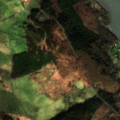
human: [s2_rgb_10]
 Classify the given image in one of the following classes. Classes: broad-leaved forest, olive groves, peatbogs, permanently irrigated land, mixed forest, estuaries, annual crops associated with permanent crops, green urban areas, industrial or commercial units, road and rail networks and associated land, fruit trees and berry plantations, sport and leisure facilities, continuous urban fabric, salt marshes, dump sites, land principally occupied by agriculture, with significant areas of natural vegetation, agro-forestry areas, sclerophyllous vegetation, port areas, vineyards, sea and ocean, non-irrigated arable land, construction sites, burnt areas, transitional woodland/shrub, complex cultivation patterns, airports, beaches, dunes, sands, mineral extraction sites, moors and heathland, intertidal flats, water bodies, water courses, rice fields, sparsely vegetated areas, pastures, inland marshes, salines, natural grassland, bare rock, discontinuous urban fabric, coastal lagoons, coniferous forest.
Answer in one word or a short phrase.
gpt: pastures, coniferous forest, moors and heathland, estuaries